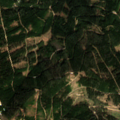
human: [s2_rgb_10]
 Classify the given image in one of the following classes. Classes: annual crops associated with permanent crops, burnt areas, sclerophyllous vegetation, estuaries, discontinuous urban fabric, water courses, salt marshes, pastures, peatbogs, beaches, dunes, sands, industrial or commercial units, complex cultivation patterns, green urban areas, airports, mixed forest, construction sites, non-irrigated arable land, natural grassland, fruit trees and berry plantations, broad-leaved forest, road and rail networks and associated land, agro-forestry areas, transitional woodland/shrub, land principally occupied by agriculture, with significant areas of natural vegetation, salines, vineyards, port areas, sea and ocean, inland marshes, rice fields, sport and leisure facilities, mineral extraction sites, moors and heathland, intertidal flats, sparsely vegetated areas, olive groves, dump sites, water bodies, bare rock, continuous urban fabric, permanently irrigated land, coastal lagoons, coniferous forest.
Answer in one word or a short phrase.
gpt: coniferous forest